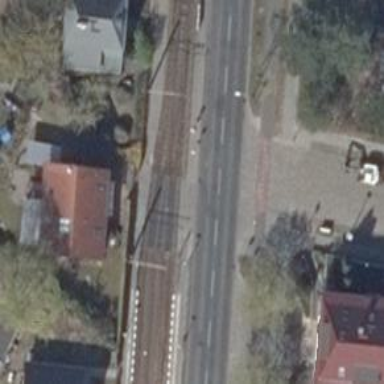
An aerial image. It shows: Unmarked crossing on the road.